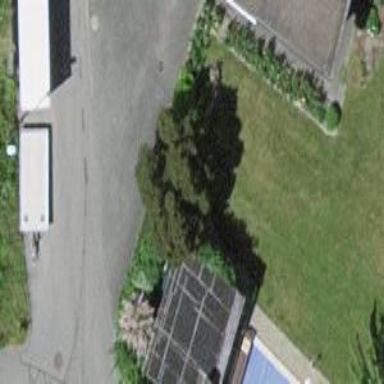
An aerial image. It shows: Shed.